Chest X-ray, PA view. Patient: 58 years old, sex F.
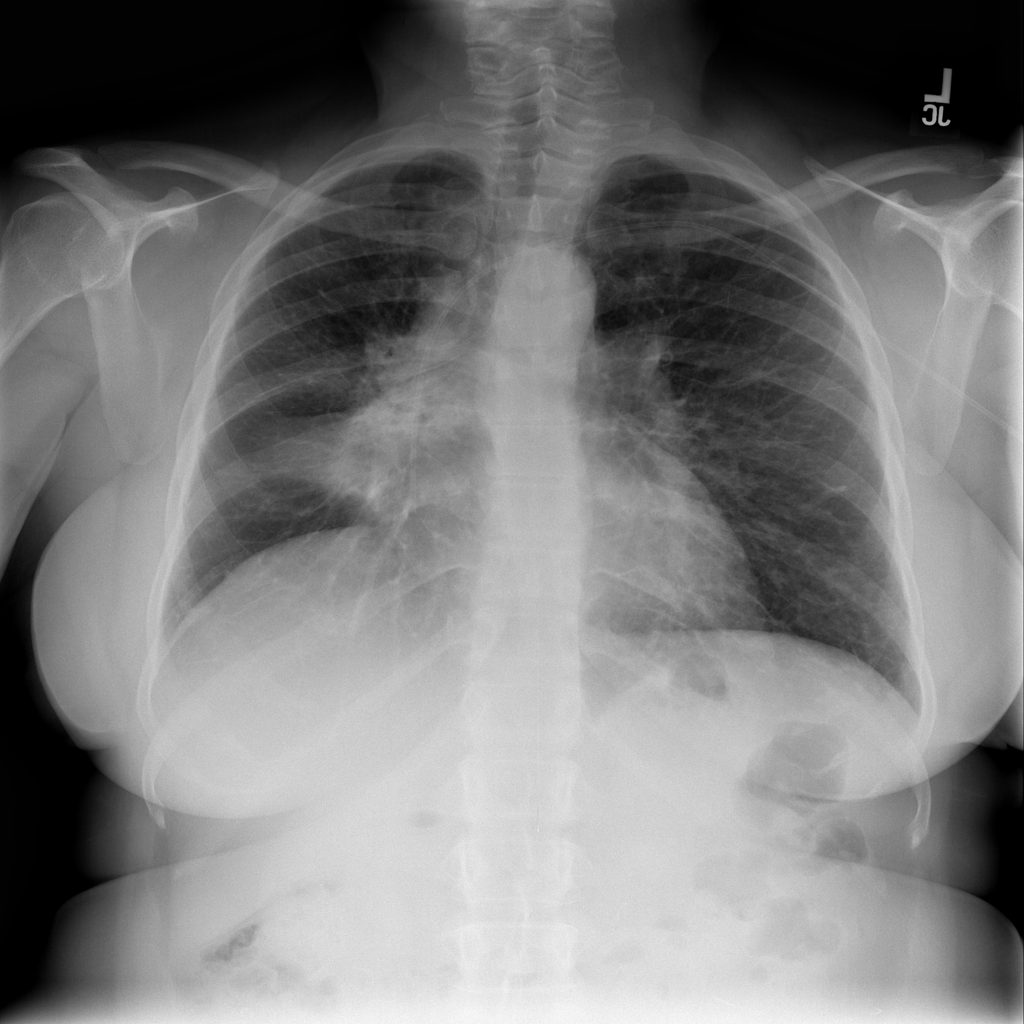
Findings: Atelectasis, Consolidation, Nodule